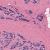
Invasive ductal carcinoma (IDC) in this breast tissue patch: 1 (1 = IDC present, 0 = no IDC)